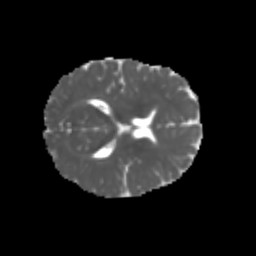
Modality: MD
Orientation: axial
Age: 7
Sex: male
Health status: healthy